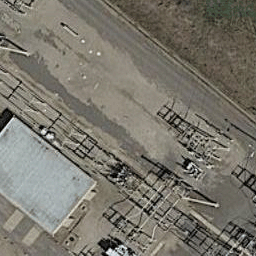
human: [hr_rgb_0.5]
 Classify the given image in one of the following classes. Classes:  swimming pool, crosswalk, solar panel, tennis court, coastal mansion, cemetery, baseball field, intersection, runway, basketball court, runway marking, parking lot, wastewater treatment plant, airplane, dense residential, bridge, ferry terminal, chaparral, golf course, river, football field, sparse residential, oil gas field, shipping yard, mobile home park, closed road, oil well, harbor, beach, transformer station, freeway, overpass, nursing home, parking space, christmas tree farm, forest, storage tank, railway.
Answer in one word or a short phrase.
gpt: transformer station